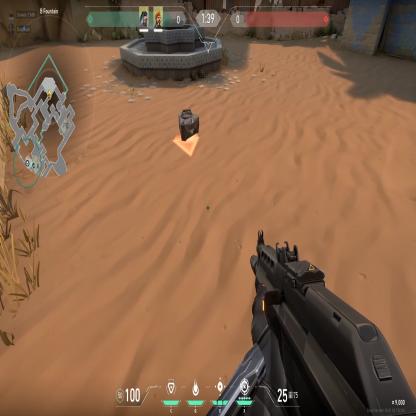
Label: dropped spike